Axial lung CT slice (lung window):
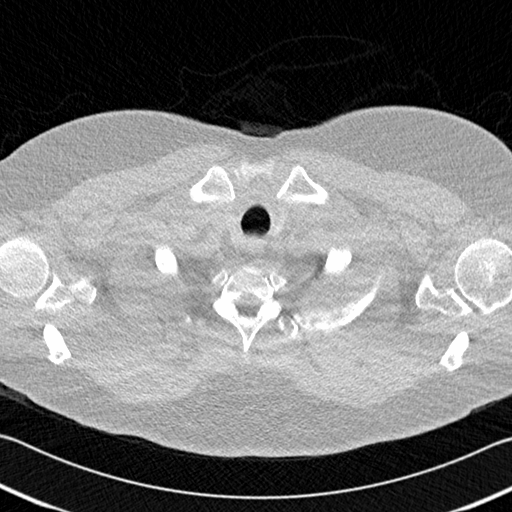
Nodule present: no